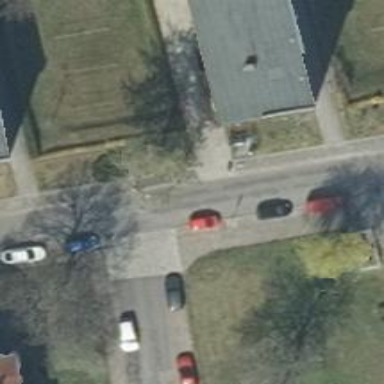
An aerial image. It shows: Living street.